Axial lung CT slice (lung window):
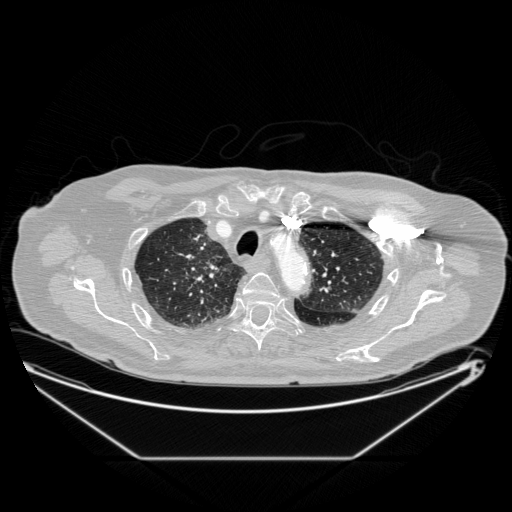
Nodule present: no